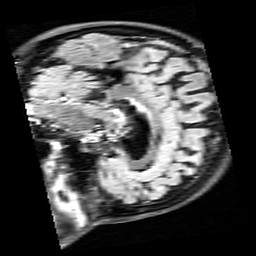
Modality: FLAIR
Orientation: sagittal
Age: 79
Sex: female
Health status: healthy
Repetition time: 12 s
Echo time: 0.095 s